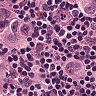
Metastatic tissue present: yes